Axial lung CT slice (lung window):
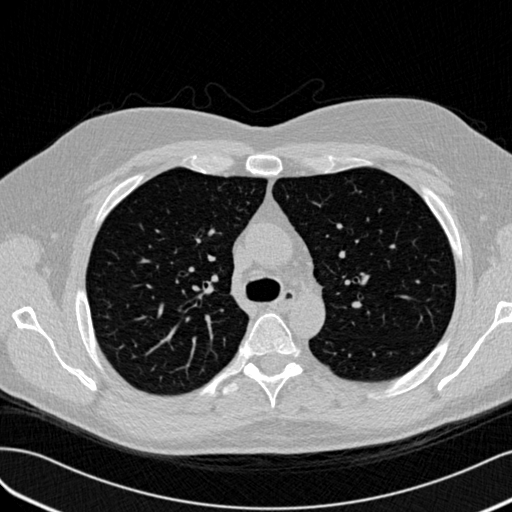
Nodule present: no